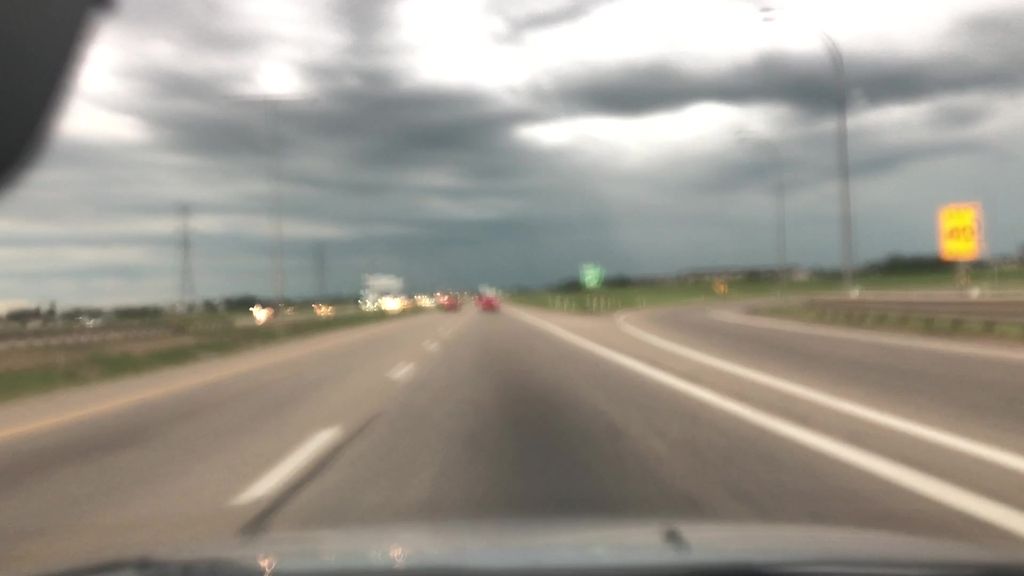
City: edmonton